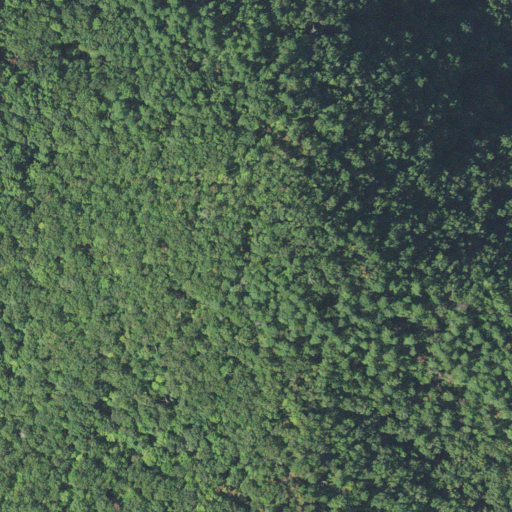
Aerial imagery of mountain in North Carolina named French Mountain containing deciduous forest and mixed forest